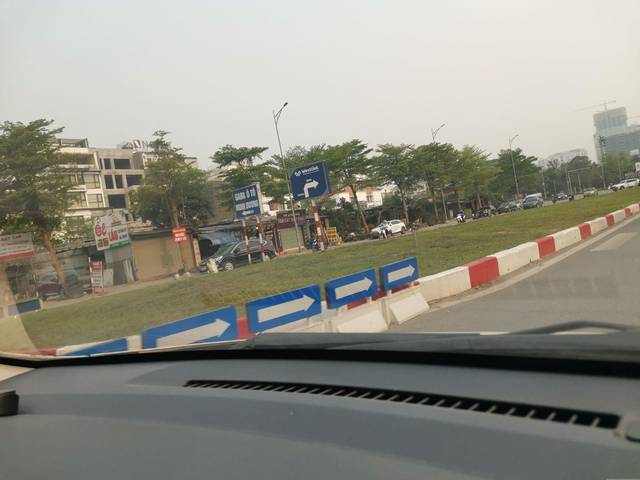
Region: Vietnam
Coordinates: 21.05, 105.798